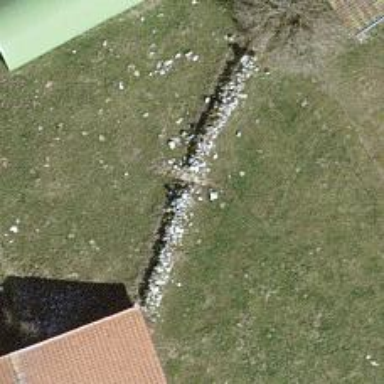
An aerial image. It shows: Wall made of dry stone.